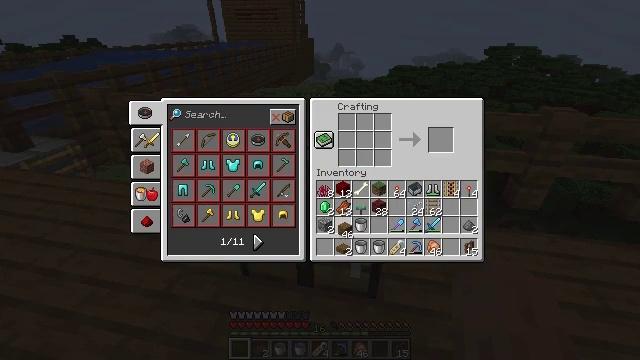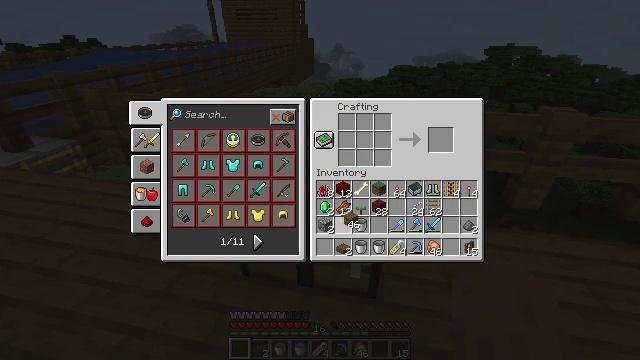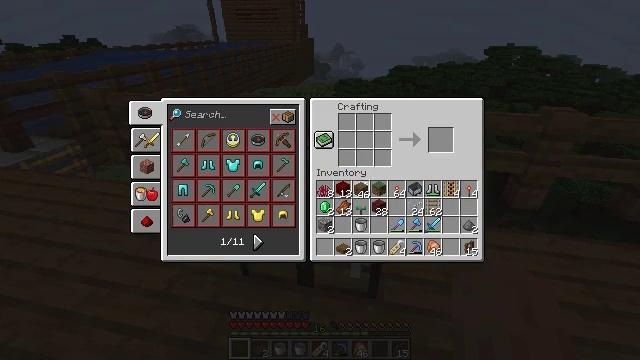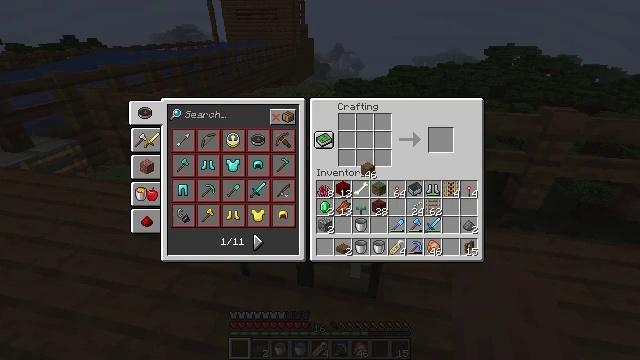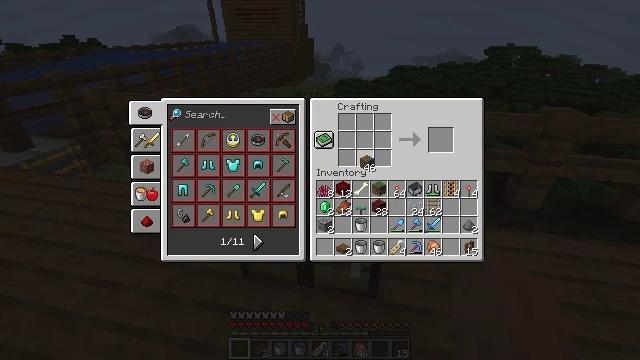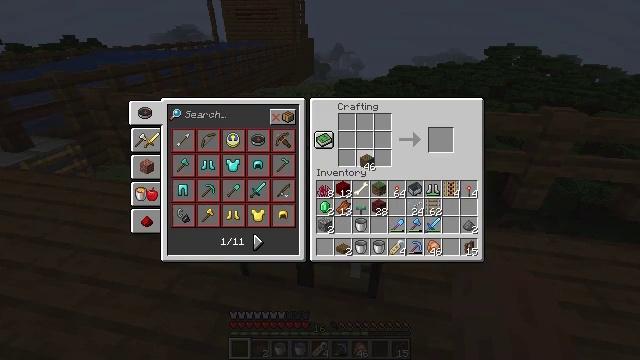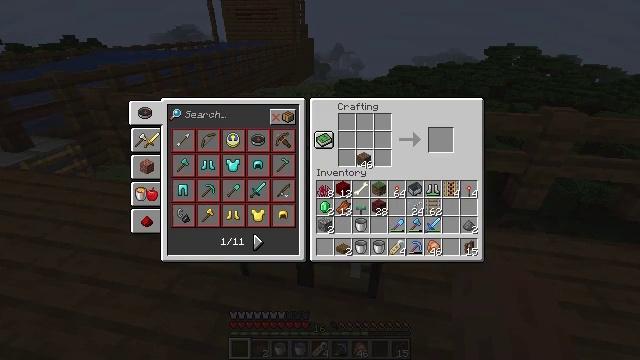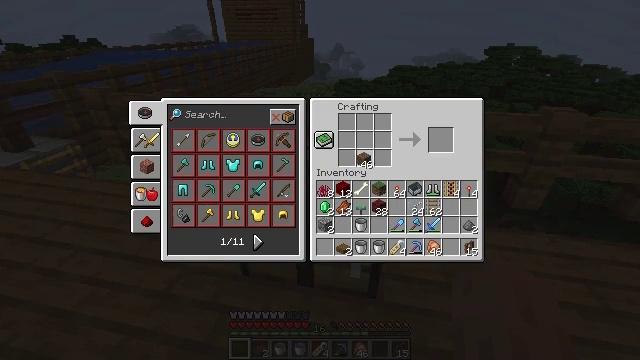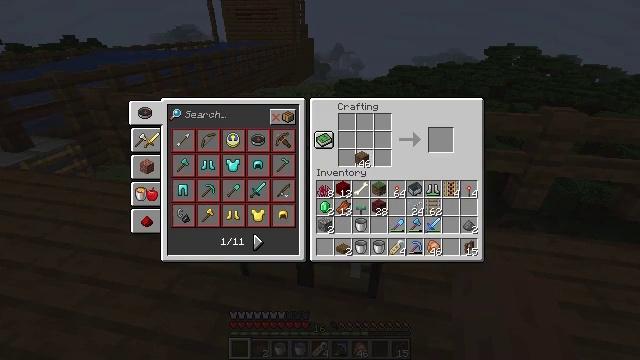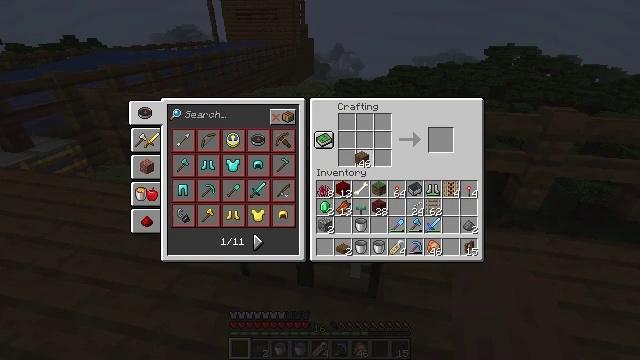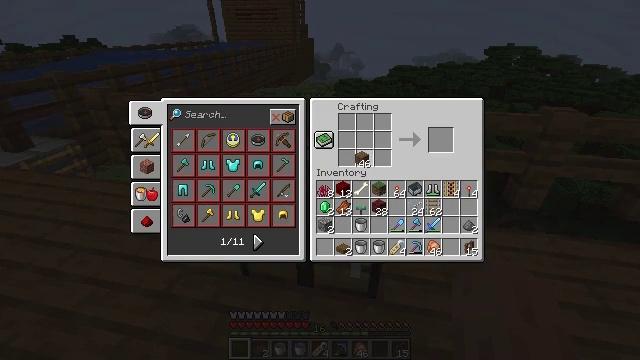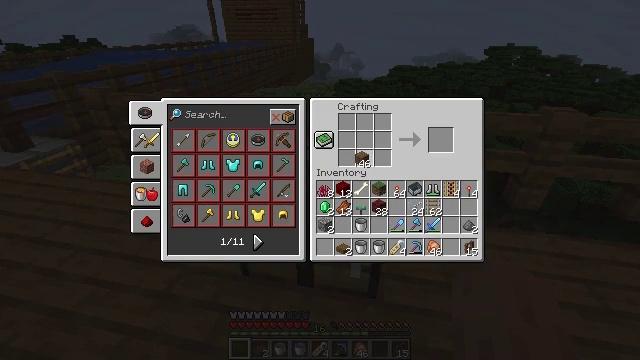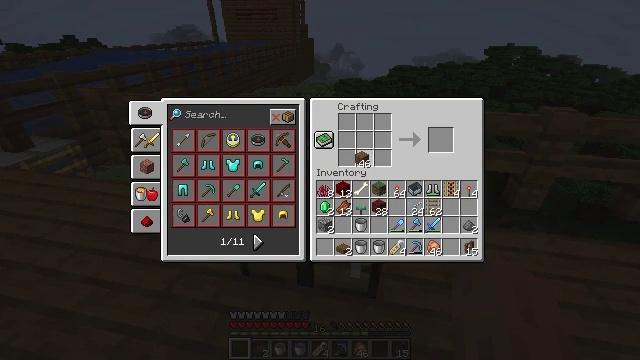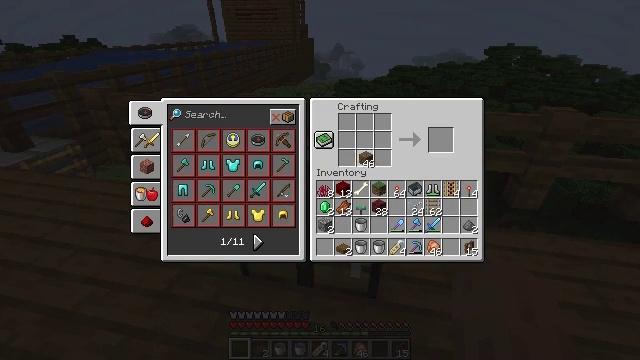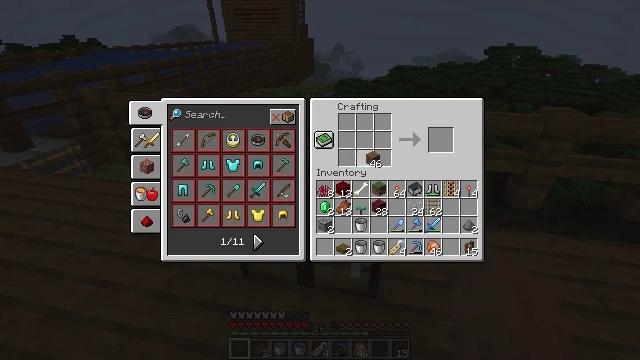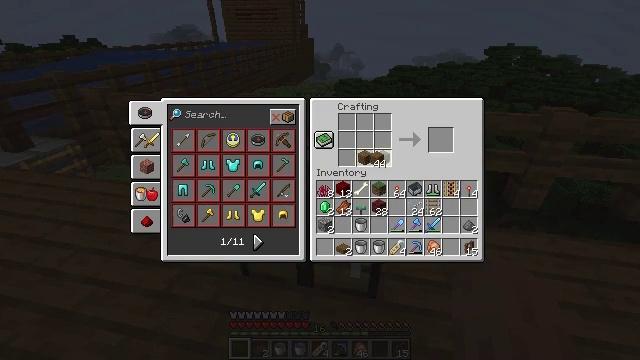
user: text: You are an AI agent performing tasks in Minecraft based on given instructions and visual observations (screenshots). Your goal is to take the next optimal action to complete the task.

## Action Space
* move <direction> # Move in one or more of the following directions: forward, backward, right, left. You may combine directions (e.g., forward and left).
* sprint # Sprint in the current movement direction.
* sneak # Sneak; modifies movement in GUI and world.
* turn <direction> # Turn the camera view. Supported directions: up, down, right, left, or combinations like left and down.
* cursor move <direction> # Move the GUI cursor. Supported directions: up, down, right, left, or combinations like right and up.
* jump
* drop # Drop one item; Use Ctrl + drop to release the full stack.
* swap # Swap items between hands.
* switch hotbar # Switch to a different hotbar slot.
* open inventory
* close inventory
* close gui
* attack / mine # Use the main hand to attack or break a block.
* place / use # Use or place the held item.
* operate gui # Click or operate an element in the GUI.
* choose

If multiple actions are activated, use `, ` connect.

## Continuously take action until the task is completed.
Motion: motion action
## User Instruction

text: Create a spruce pressure plate in the crafting table with spruce planks.
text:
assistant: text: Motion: cursor move up
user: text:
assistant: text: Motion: cursor move right and up
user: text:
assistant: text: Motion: cursor move up
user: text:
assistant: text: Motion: no_op
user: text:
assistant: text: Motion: no_op
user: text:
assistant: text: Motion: no_op
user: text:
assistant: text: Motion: no_op
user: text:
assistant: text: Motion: no_op
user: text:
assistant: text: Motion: no_op
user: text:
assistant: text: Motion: no_op
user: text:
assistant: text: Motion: choose
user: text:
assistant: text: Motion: choose
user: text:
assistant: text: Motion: choose
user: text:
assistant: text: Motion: cursor move right, choose
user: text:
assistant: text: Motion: choose
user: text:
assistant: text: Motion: choose
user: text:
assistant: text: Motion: choose
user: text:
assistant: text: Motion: choose
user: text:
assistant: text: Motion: choose
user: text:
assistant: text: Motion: choose
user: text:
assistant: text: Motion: choose
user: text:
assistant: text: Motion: no_op
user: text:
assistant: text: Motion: cursor move left
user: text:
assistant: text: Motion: no_op
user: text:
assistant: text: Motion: no_op
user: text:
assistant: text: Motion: no_op
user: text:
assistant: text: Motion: no_op
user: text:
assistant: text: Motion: no_op
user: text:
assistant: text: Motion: no_op
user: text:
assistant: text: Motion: no_op